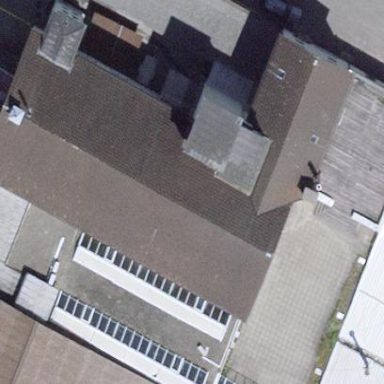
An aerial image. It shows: Industrial building.